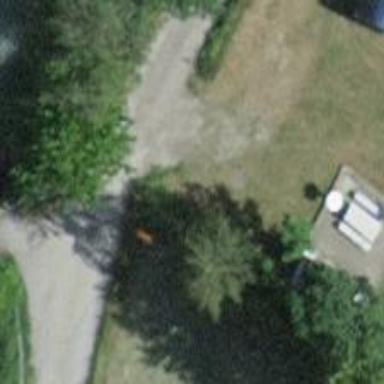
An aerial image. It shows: View of pole with roofed pipeline marker.